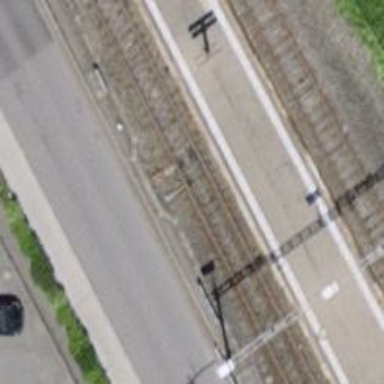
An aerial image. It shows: Single railway track with electrification through contact line.